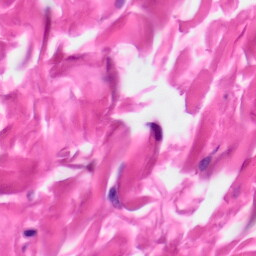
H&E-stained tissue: Skin